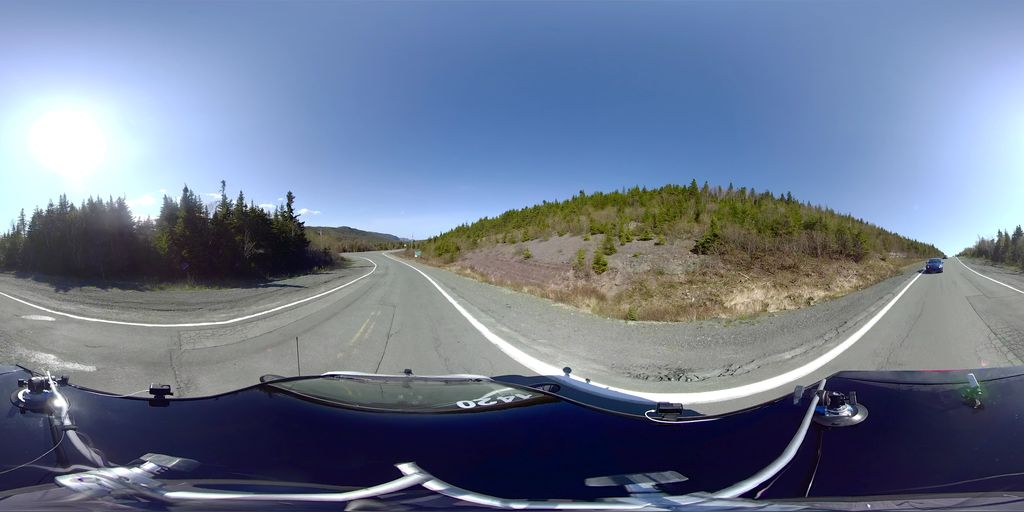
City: st_johns